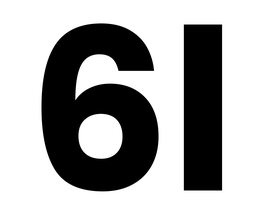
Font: Poppins-Bold